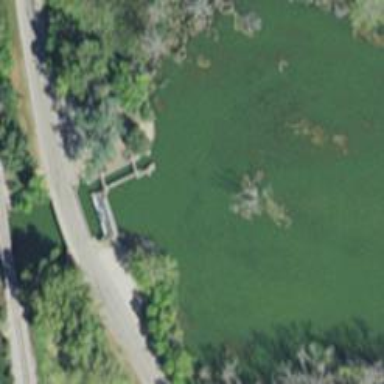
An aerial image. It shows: Lock gate on waterway.